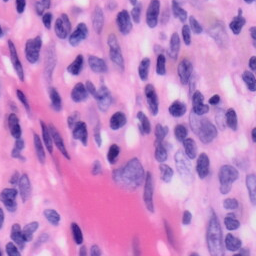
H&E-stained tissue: Skin